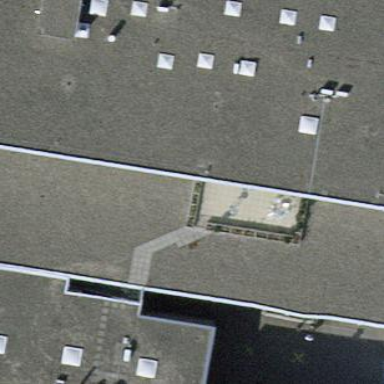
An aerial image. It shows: Grey building with flat roof. It is used as garage.